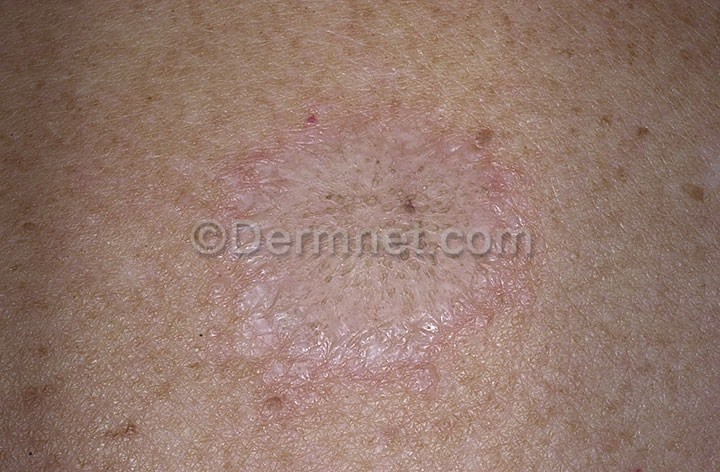
Disease: Psoriasis pictures Lichen Planus and related diseases